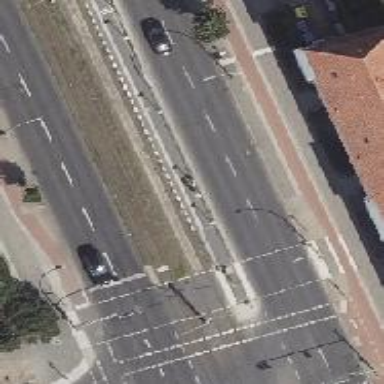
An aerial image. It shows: Footway.